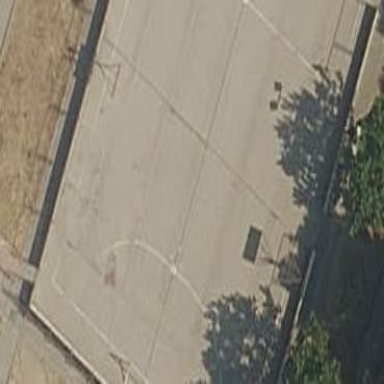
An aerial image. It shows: Basketball court on pitch.